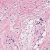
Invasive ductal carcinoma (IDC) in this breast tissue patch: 1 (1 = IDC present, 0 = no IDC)